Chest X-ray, AP view. Patient: 57 years old, sex M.
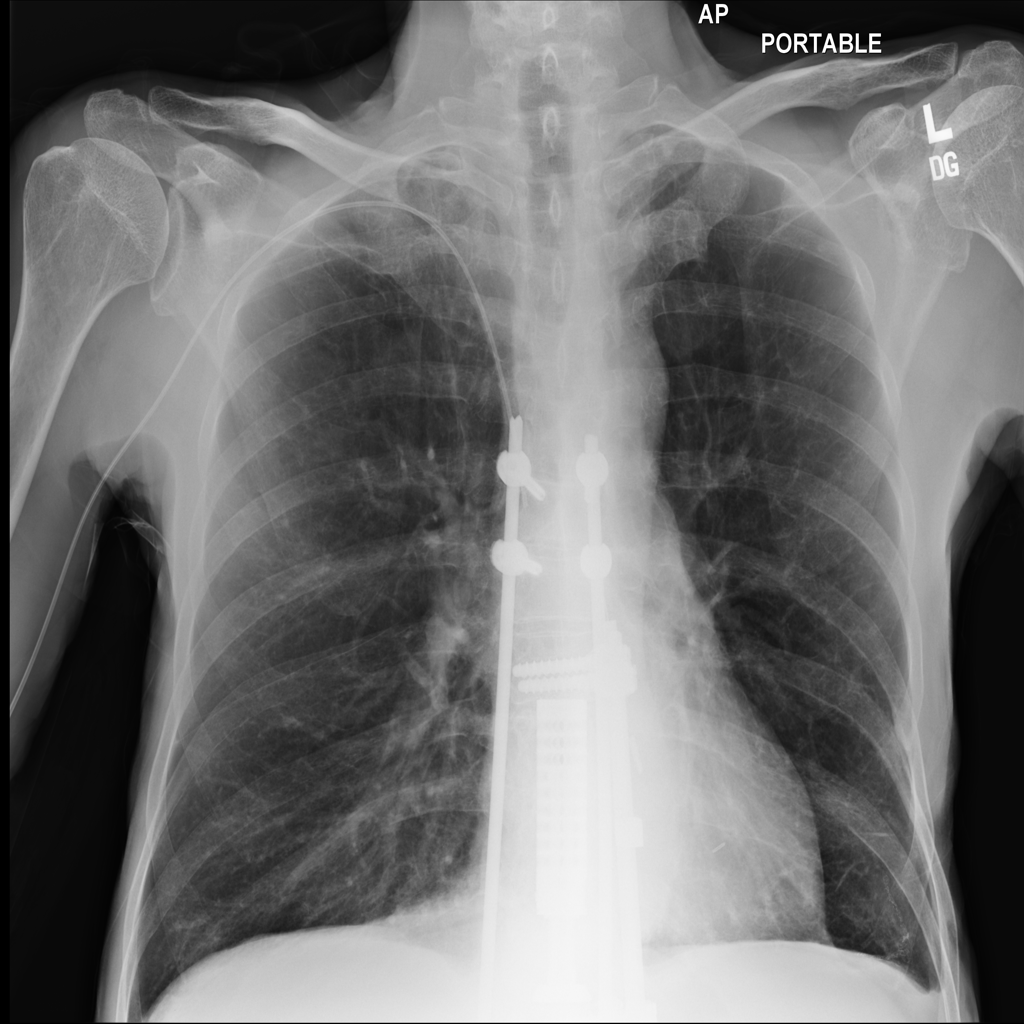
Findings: No Finding